Frequency: 85000
Velocity: 0,2635
Power: 24,1
Pulse duration: 0,0000001
Pass count: 1
Magnification: 10
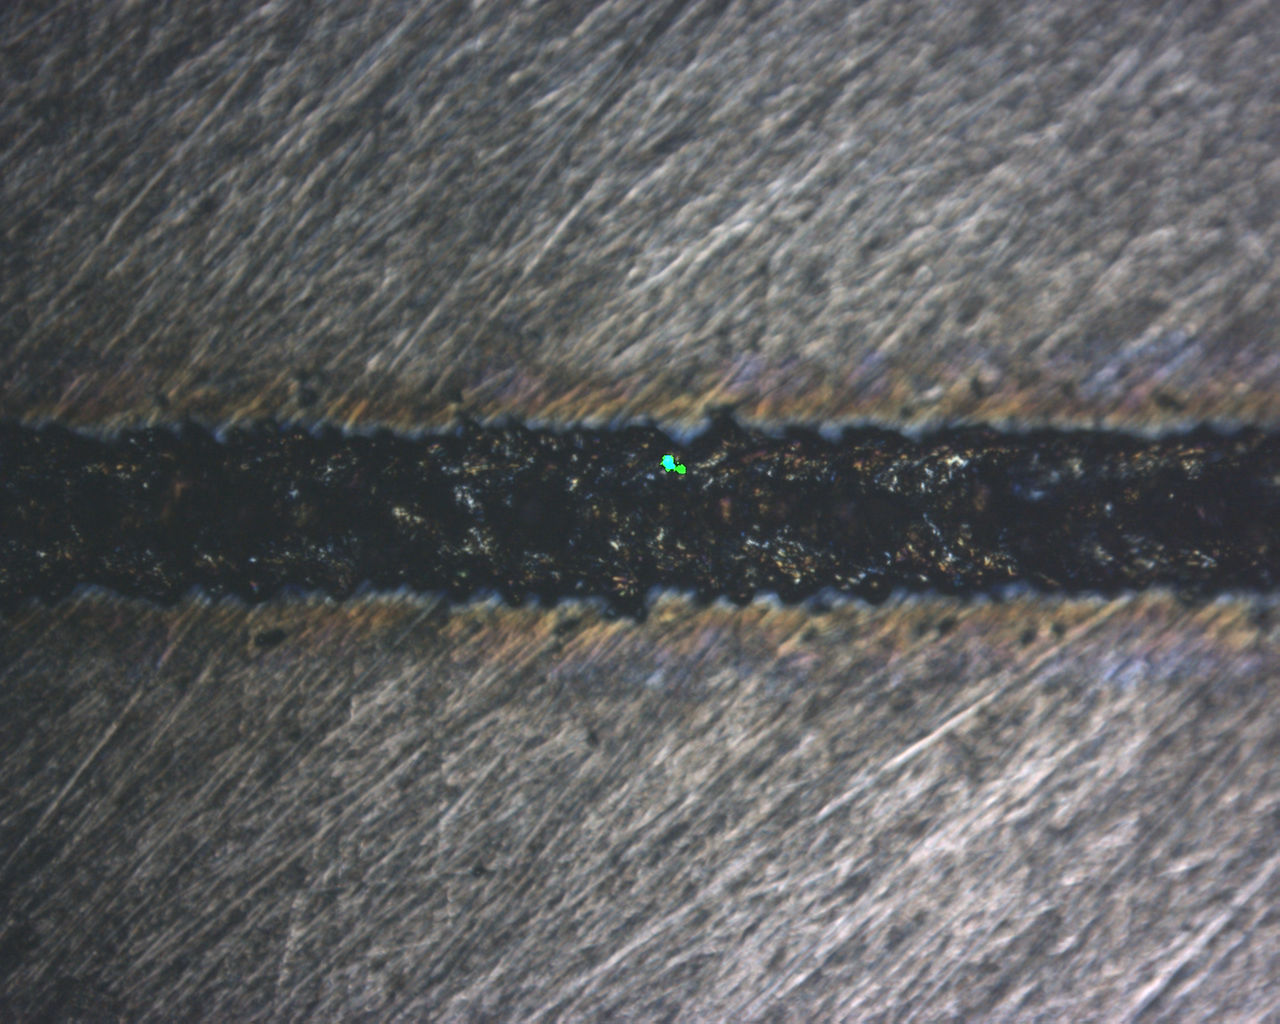
Measured width: 144.046
Other width: 53.889